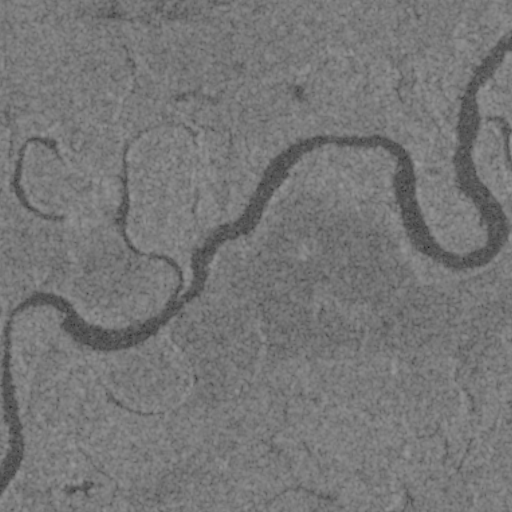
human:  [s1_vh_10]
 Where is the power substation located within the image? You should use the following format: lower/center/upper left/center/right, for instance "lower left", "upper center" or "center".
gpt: The power substation is located in the upper center of the image.
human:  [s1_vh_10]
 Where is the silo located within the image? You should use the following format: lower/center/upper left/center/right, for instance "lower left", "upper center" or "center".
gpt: The silo is located in the upper right of the image.
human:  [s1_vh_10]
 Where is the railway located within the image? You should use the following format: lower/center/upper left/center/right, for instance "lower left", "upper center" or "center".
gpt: The railway is located in the lower right of the image.
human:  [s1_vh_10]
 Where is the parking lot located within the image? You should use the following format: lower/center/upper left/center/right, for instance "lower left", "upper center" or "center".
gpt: There is no parking lot in the image.

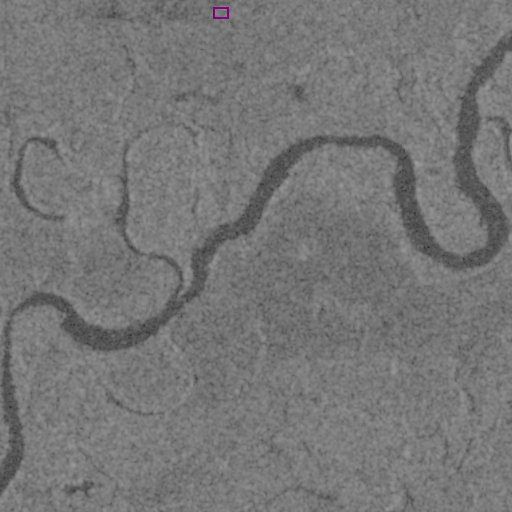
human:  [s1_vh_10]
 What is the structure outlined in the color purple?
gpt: The structure outlined in purple is a power substation.
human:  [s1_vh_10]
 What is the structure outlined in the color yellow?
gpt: There is no yellow outline.